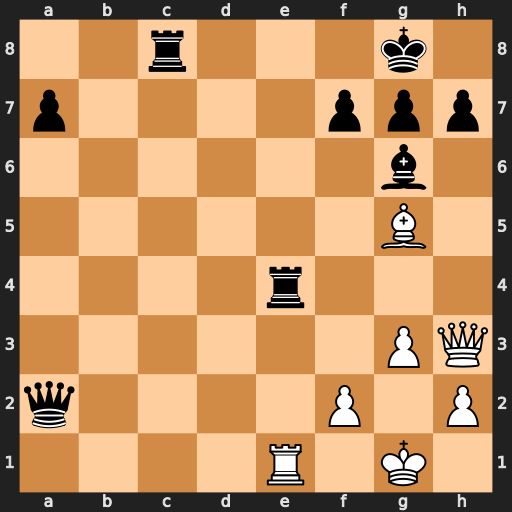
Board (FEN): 2r3k1/p4ppp/6b1/6B1/4r3/6PQ/q4P1P/4R1K1
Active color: w
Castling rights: -
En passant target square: -
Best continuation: Qxc8+ Re8 Qxe8#